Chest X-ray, PA view. Patient: 38 years old, sex F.
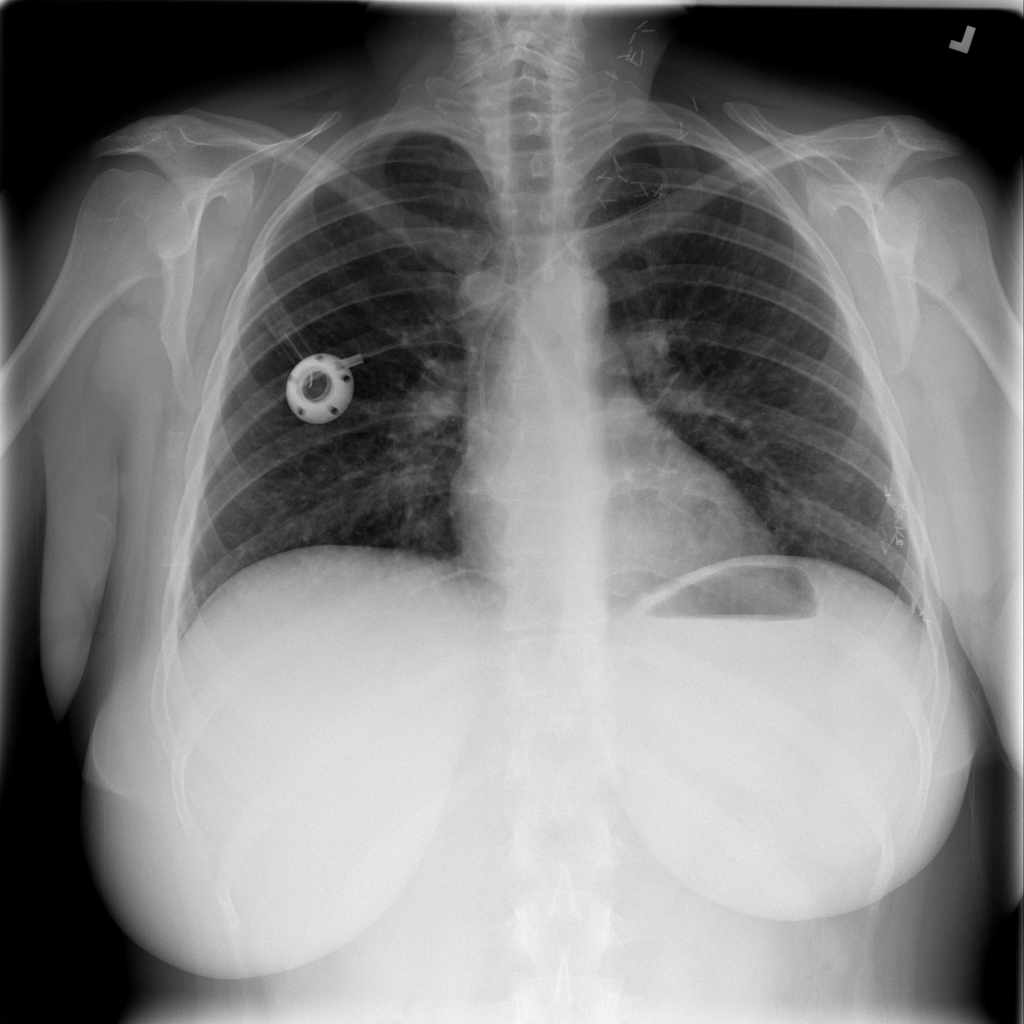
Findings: No Finding